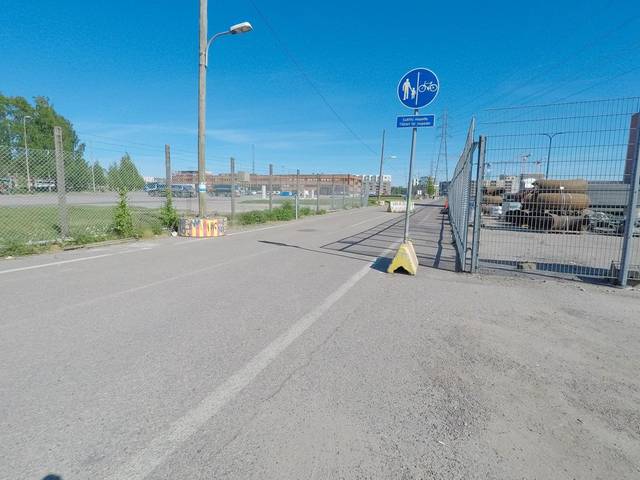
Region: Finland
Coordinates: 60.185, 24.971